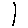
Label: line